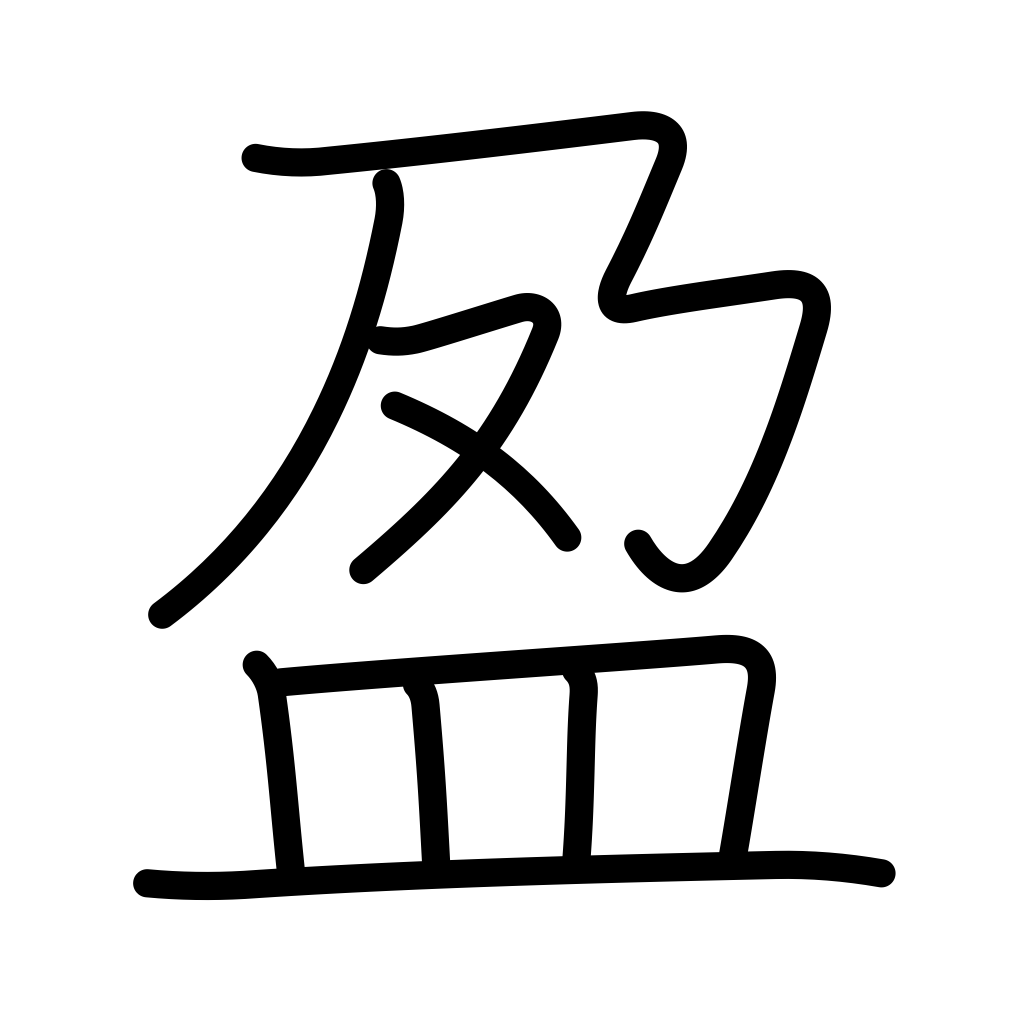
Meaning: fullness, enough, pride, satisfy